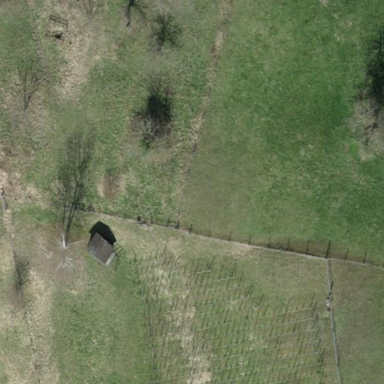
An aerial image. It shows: Orchard.